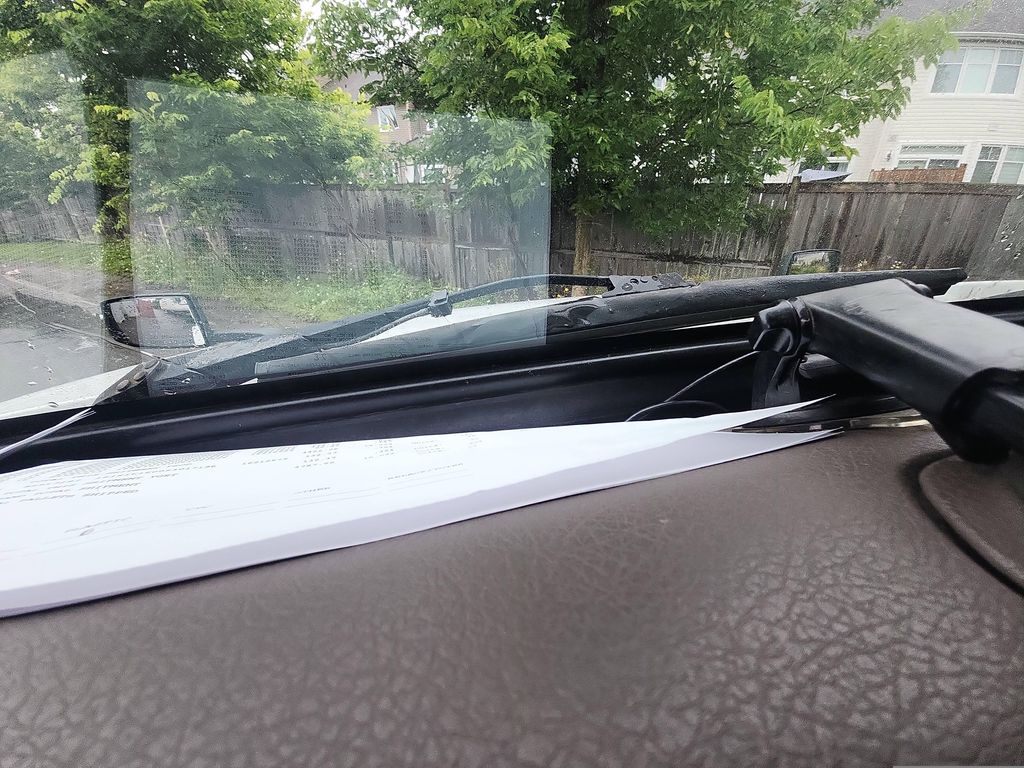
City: ottawa-gatineau